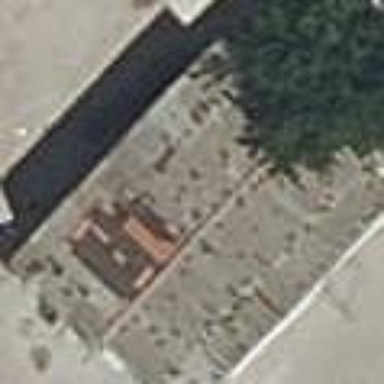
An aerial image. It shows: Detached building.